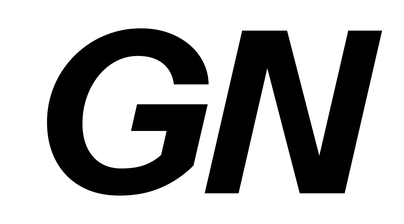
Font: InstrumentSans-Italic_Bold_Italic